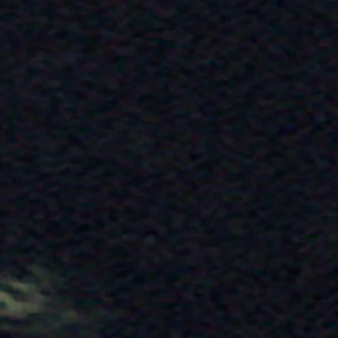
Label: other